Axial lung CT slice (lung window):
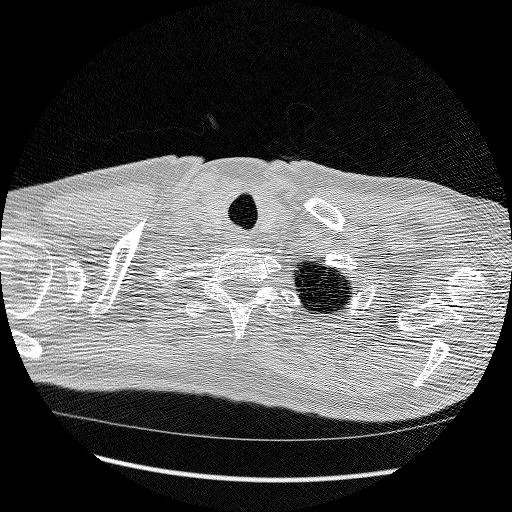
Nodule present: no